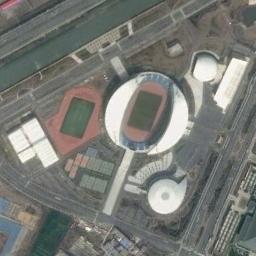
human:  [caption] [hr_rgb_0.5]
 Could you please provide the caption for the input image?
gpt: There are numerous roads beside the stadium .

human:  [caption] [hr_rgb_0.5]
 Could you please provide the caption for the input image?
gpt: Oval gym is enclosed between residential area and road .

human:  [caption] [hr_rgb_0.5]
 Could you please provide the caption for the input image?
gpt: This rectangular stadium has dense residential areas on one side .

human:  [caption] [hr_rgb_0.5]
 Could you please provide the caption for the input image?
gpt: The stadium is on the bare land next to some roads .

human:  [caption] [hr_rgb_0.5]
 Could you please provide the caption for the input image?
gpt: A stadium with a white roof is beside a river .